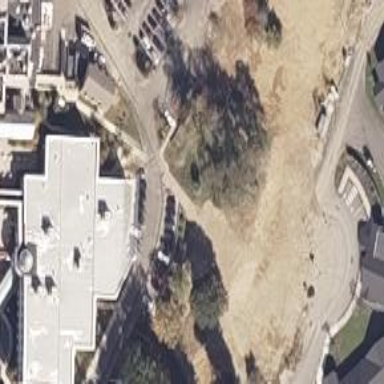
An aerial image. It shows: Nursing home building.